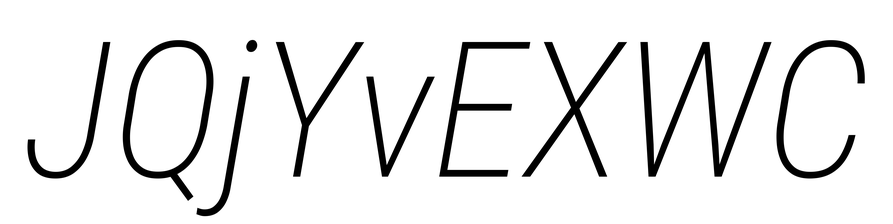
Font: Roboto-Italic_Condensed_ExtraLight_Italic